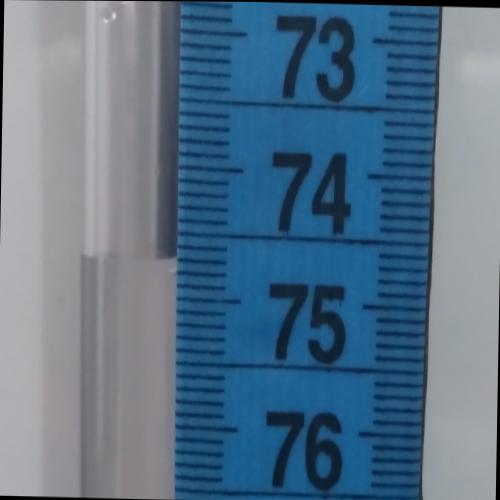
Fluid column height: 74.7 cm